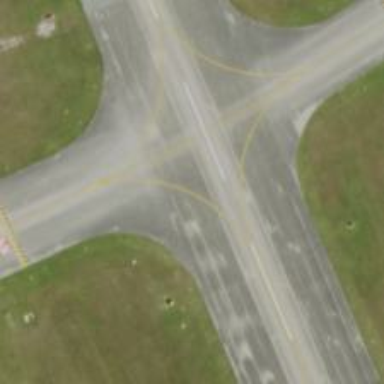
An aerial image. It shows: Image of taxiway at airport.